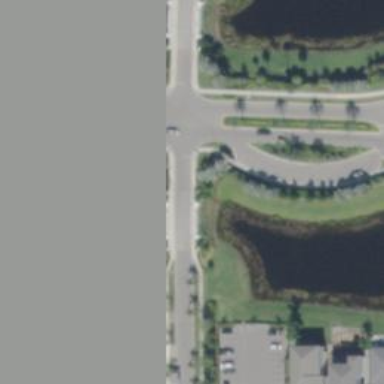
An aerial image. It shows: Residential road with bridge.